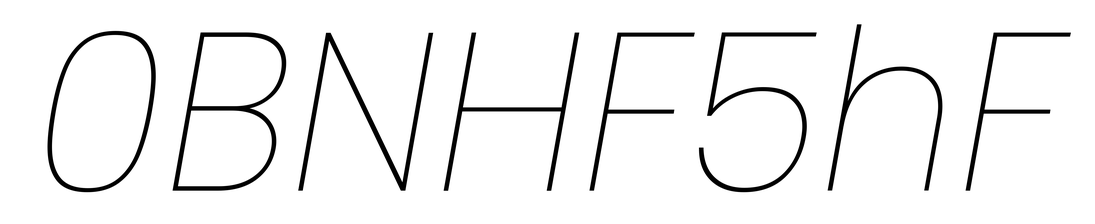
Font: Poppins-ThinItalic